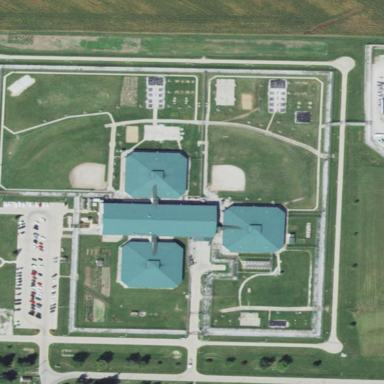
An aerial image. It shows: Prison.